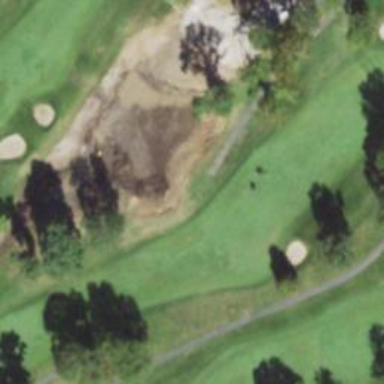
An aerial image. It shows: View of golf hole.